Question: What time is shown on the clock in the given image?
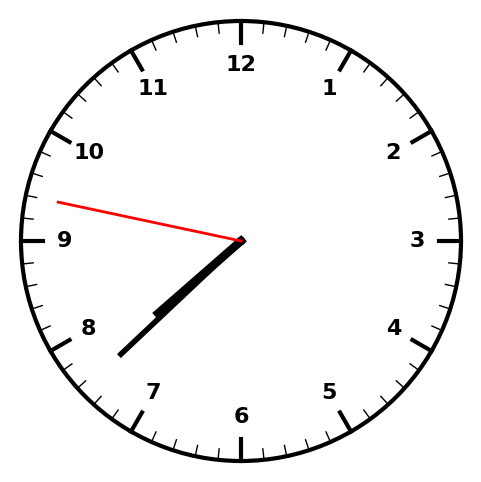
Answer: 07:37:47